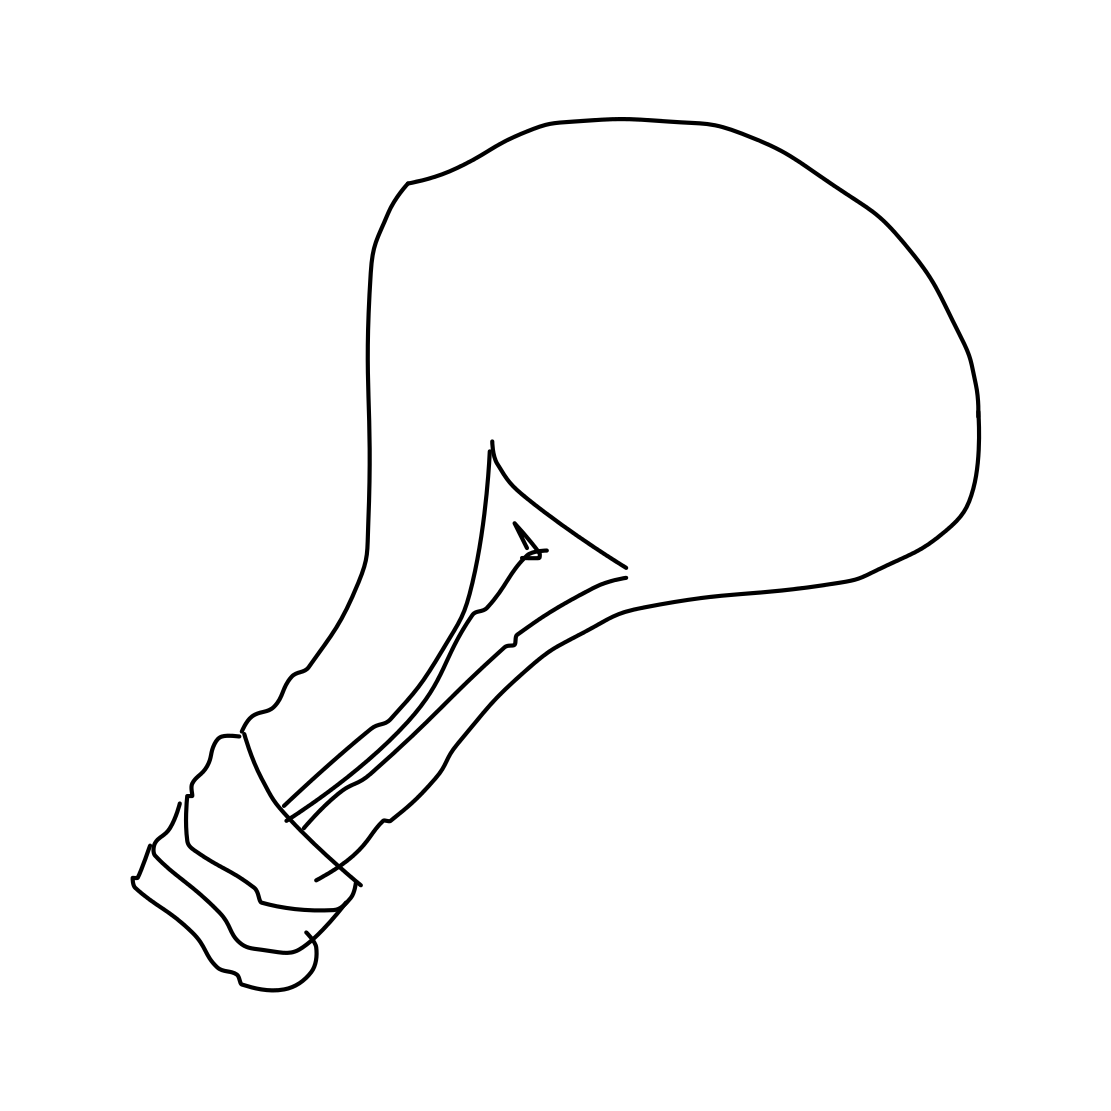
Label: lightbulb